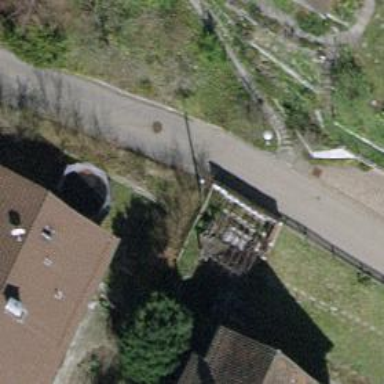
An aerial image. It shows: Driveway leading to service road.